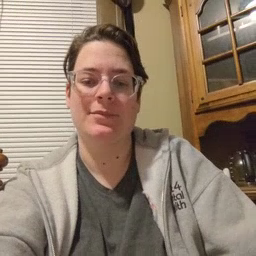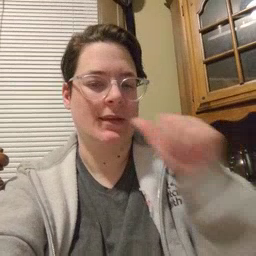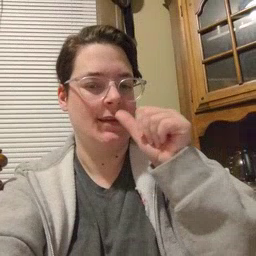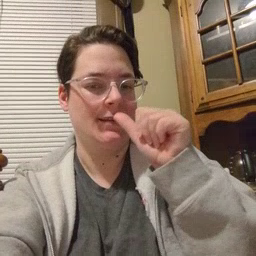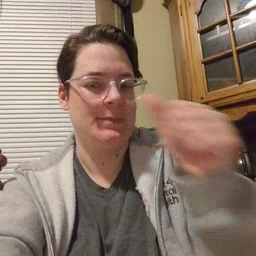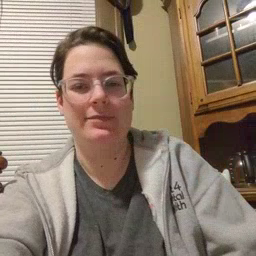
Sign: nuts